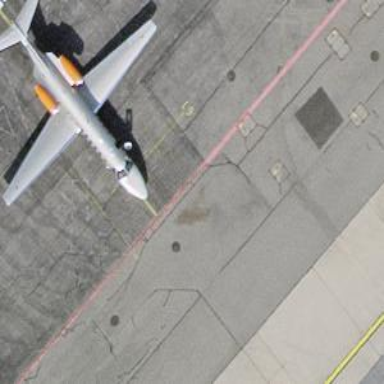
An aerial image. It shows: Airport parking position.